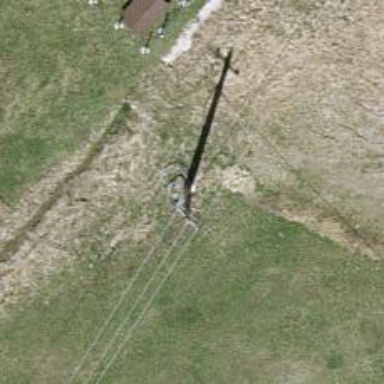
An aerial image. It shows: Power pole.